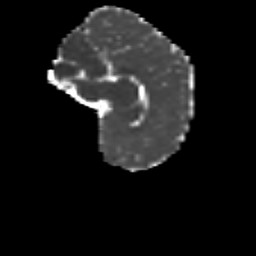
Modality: MD
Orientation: sagittal
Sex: female
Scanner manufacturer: siemens
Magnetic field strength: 3 T
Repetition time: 5 s
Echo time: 0.071 s